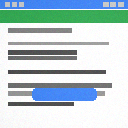
Screen state: on